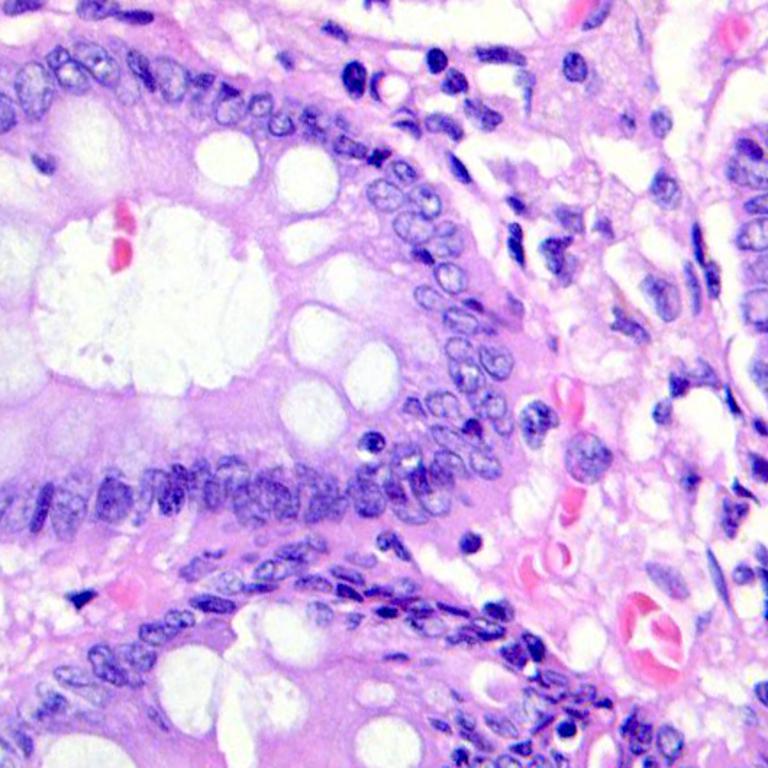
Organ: colon
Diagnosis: benign